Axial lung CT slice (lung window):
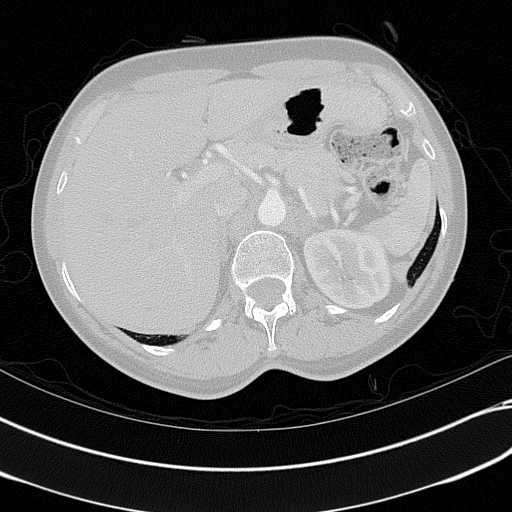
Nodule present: no